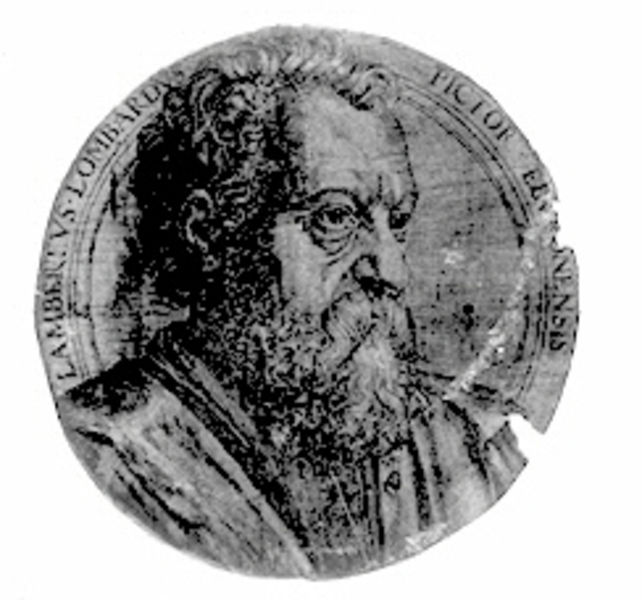
Titel: Bildnis des Lambert Lombard
Künstler: Johan Wierix
Institution: (Seriendruck)
Schlagwörter: kopf, mann, weiß, haar, mund, nase, ohr, profil, schwarz, stirn, zeichnung, blick, alt, bart, schnurrbart, augen, bärtig, böse, falten, gesicht, kragen, vollbart, bildnis, portrait, porträt, gewand, haare, mantel, knopf, locken, ohren, kreis, rund, tondo, schrift, kaiser, könig, black, face, gray, hair, nose, old, seitenansicht, maler, dreiviertelprofil, medaillon, linie, stich, schwarzweiß, profile, halbprofil, greek, man, roman, ear, head, eyes, male, medaille, oval, coat, wrinkles, monochrome, beard, curls, prägung, münze, human, monet, ancient, rome, latein, umschrift, wert, painter, circle, coin, shield, money, round, symbol, latin, button, text, serious, philosopher, pictor, brows, eues, copy, damaged, grim, lombardus, lamberius, mint, dollar, lamber, vs lombardys, \coin, lombardy, vs, lombardvs, pictorr, fk, us dollar, us mint, court case, cents, lamberti, earnest